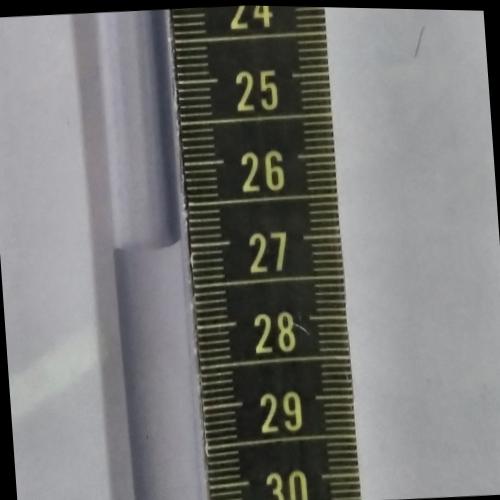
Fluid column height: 26.9 cm